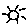
Label: sun